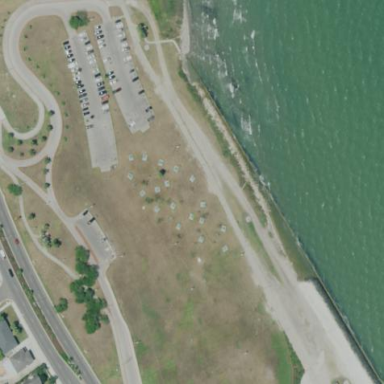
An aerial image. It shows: Picnic site for tourists.